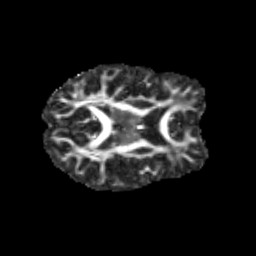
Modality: FA
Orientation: axial
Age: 14
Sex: female
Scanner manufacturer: siemens
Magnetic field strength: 3 T
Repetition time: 3.8 s
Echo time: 0.07 s